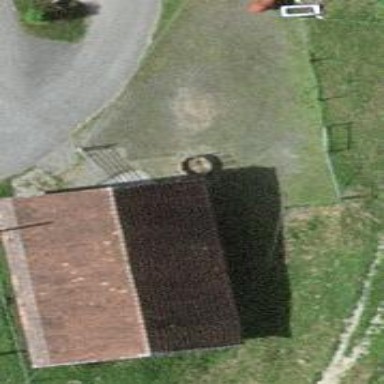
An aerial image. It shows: Garage.